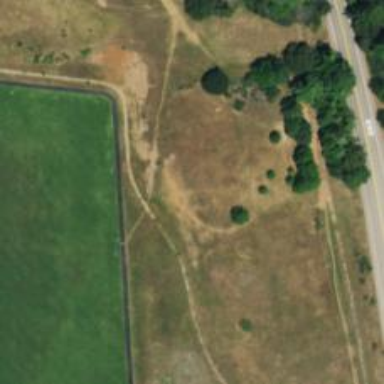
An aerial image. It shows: Disc golf tee area.